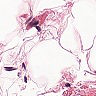
Metastatic tissue present: no